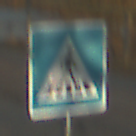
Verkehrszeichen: FussgaengerueberwegLinks
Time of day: SunriseSunset
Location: Outdoor (RoadRail)
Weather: PartlyCloudy
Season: NotSpecified
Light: Natural